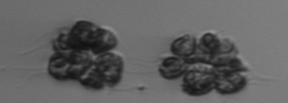
Label: Corymbellus